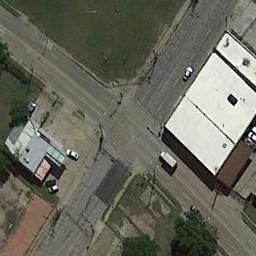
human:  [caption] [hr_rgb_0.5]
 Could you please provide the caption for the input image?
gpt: There are several moving vehicles on the road at the intersection, With several buildings and large lawns around the intersection .

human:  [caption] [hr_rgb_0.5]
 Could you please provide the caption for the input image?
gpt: There are many buildings beside the intersection .

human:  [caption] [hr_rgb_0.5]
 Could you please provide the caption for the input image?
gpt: An intersection with sparse traffic is between some buildings and a green area .

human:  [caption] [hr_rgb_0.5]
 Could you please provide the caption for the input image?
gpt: There are many big trees around the intersection .

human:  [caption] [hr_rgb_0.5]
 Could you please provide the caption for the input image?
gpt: There are two green lawns and a white building beside the intersection .